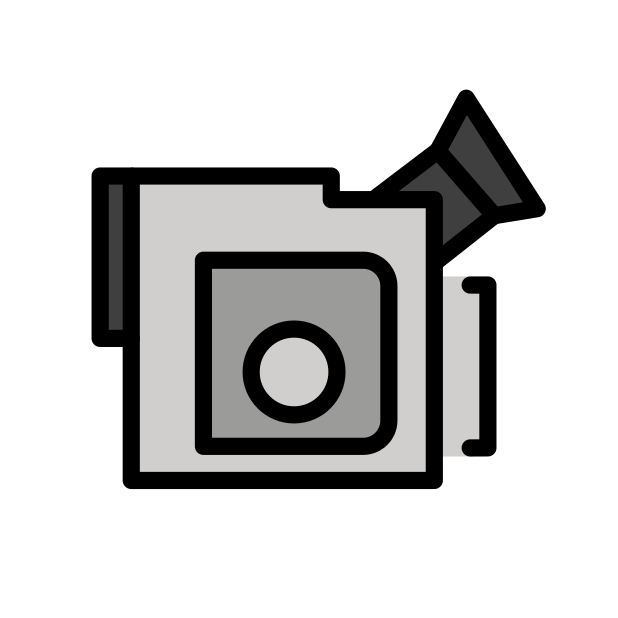
Emoji: 📹
Name: video camera
Unicode: 0x1f4f9